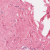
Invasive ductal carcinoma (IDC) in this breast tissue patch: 0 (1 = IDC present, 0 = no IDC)